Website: home-depot
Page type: cart
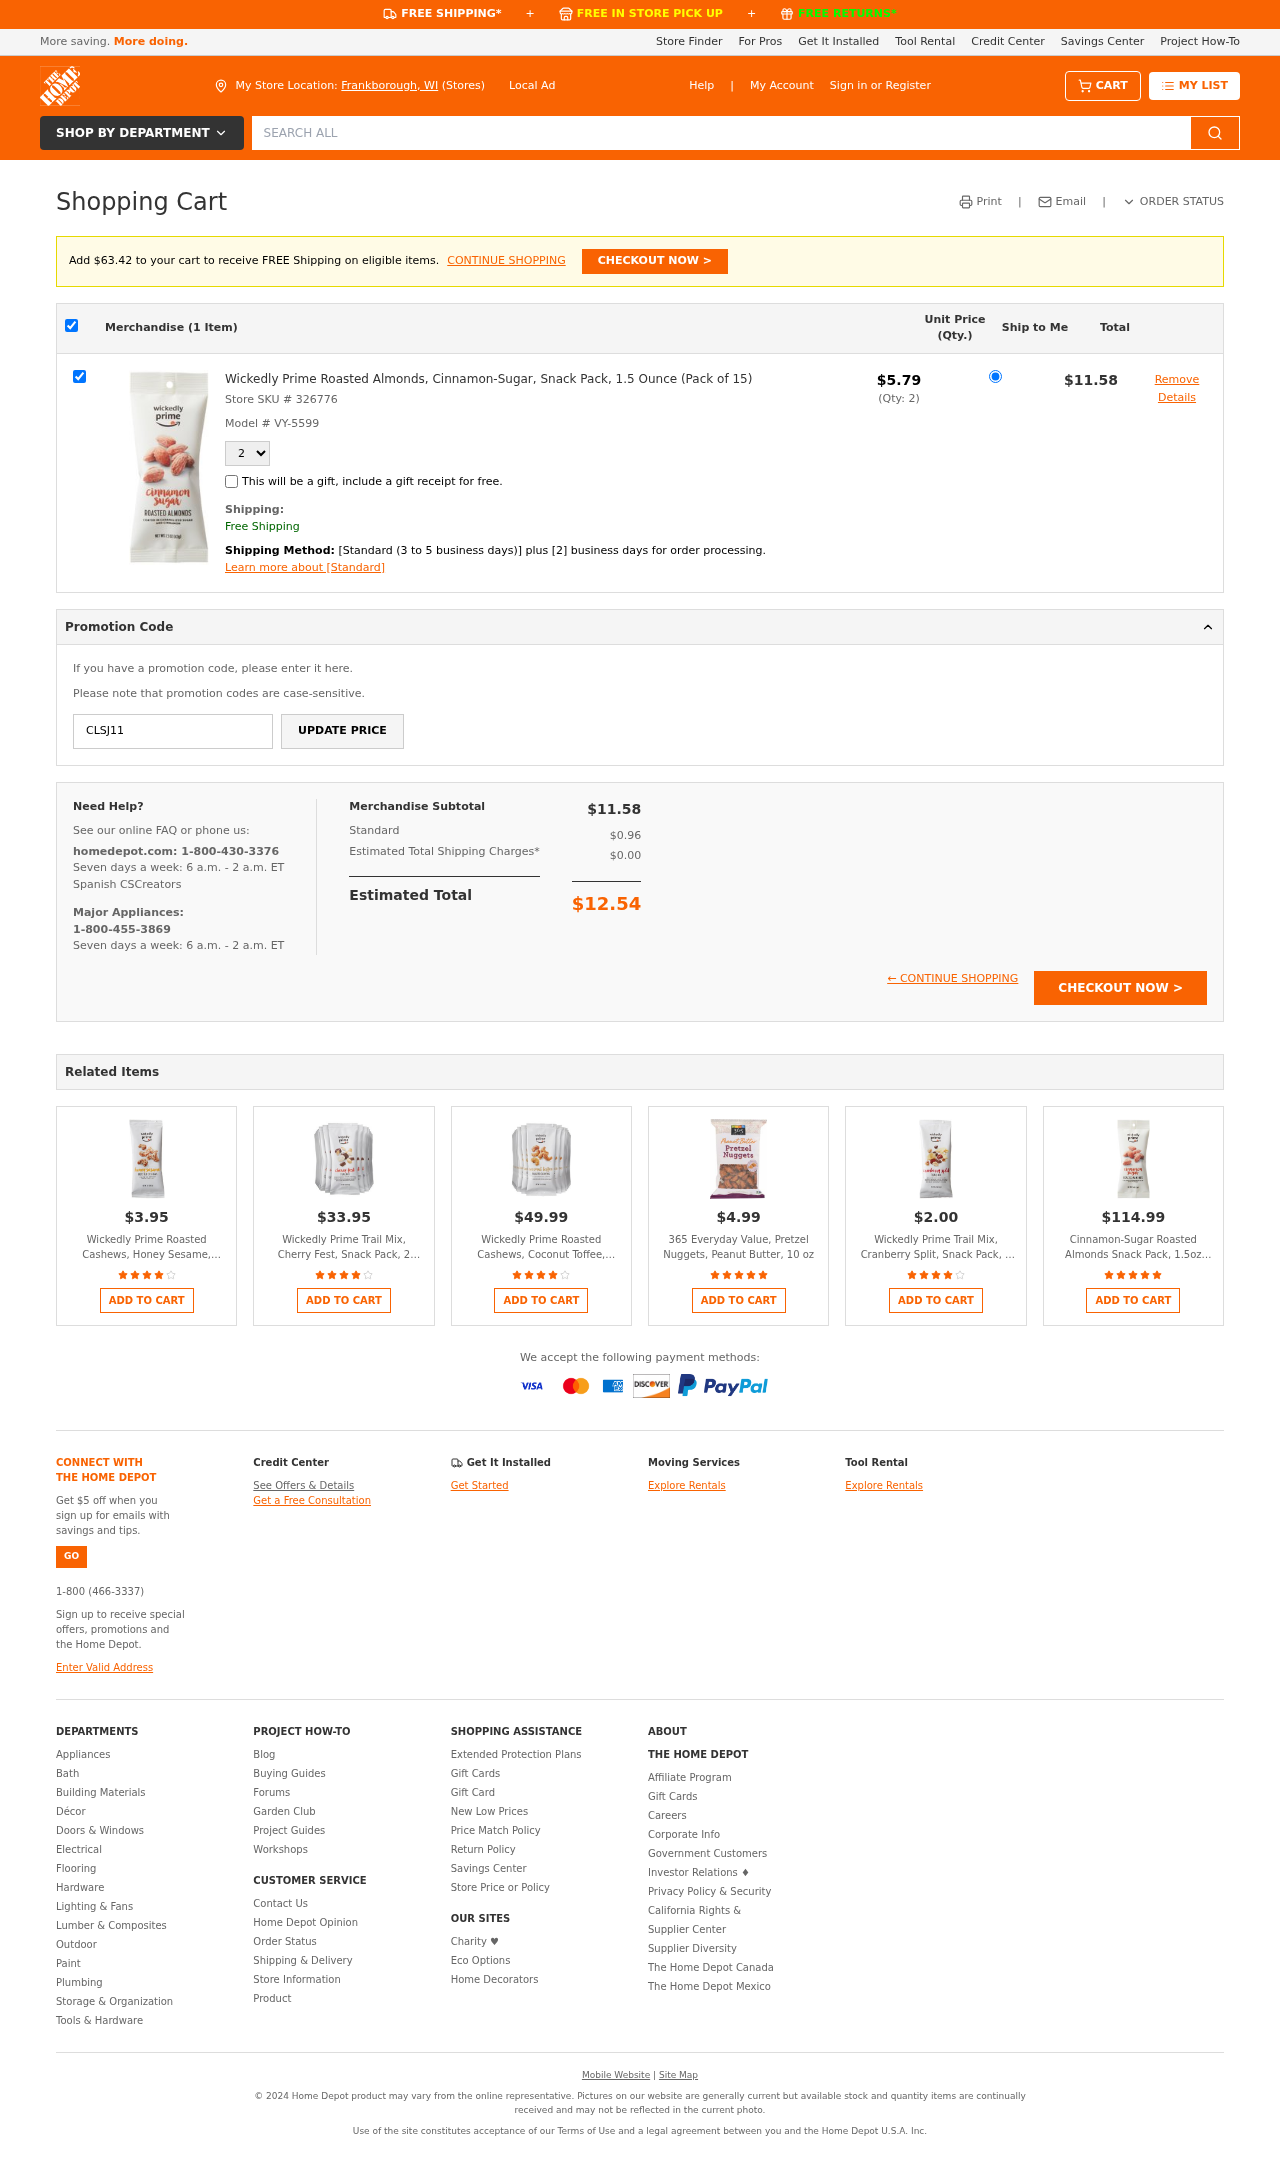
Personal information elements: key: PII_CITY_STATE
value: Frankborough, WI
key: PII_PROMO_CODE
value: CLSJ11
Product elements: key: PRODUCT1_NAME
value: Wickedly Prime Roasted Almonds, Cinnamon-Sugar, Snack Pack, 1.5 Ounce (Pack of 15)
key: PRODUCT1_PRICE
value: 5.79
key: PRODUCT1_QUANTITY
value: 2
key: PRODUCT2_NAME
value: Wickedly Prime Roasted Cashews, Honey Sesame, Snack Pack, 1.5 Ounce
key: PRODUCT2_PRICE
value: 3.95
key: PRODUCT2_RATING
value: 4.4
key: PRODUCT3_NAME
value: Wickedly Prime Trail Mix, Cherry Fest, Snack Pack, 2 Ounce (Pack of 15)
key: PRODUCT3_PRICE
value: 33.95
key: PRODUCT3_RATING
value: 3.9
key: PRODUCT4_NAME
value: Wickedly Prime Roasted Cashews, Coconut Toffee, Snack Pack, 1.5 Ounce (Pack of 15)
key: PRODUCT4_PRICE
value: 49.99
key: PRODUCT4_RATING
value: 4.1
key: PRODUCT5_NAME
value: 365 Everyday Value, Pretzel Nuggets, Peanut Butter, 10 oz
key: PRODUCT5_PRICE
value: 4.99
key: PRODUCT5_RATING
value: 4.5
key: PRODUCT6_NAME
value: Wickedly Prime Trail Mix, Cranberry Split, Snack Pack, 2 Ounce
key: PRODUCT6_PRICE
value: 2
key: PRODUCT6_RATING
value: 4.2
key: PRODUCT7_NAME
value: Cinnamon-Sugar Roasted Almonds Snack Pack, 1.5oz single serve (Pack of 300)
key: PRODUCT7_PRICE
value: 114.99
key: PRODUCT7_RATING
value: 4.6
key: PRODUCT1_SKU
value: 326776
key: PRODUCT1_MODEL
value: VY-5599
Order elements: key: AMOUNT_TO_FREE_SHIPPING
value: $63.42
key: ORDER_NUM_ITEMS
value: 1
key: ORDER_SUBTOTAL
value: $11.58
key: ORDER_TAX
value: $0.96
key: ORDER_SHIPPING_COST
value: $0.00
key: ORDER_TOTAL
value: $12.54
Search elements: key: HEADER_SEARCH
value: SEARCH ALL